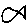
Label: fish